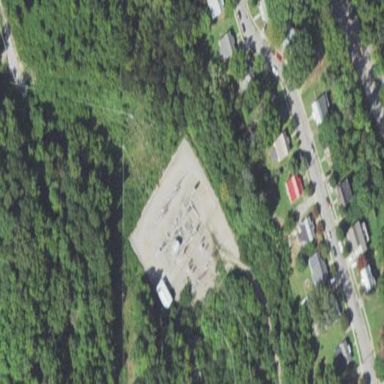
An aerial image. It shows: Power substation.